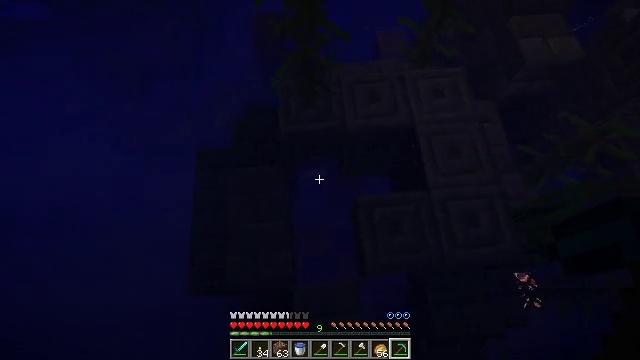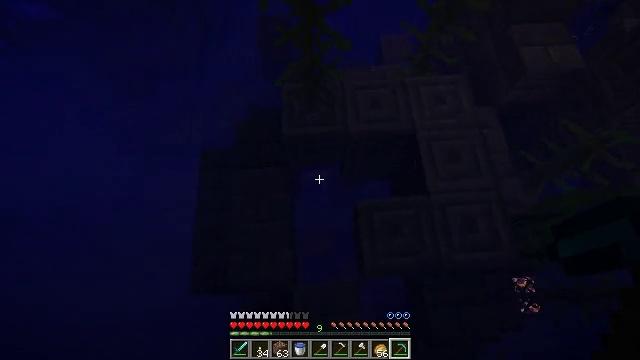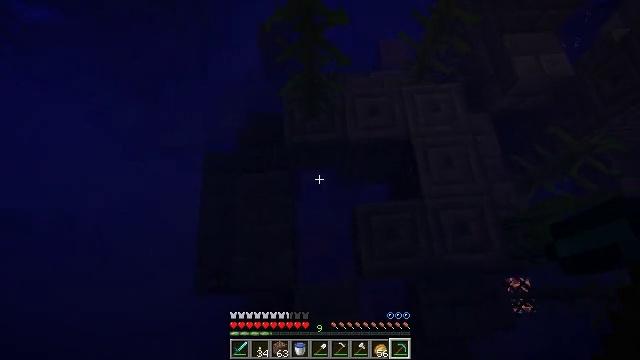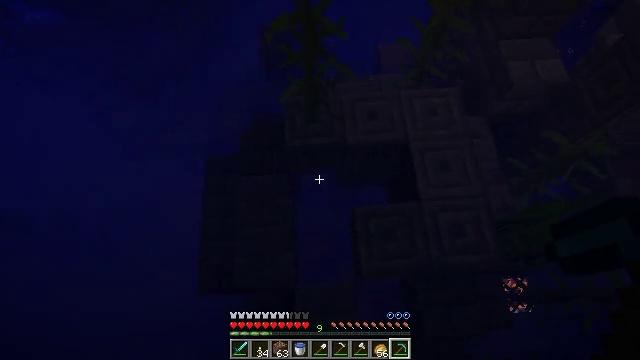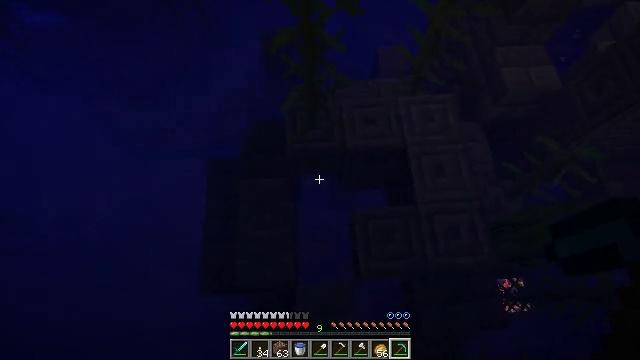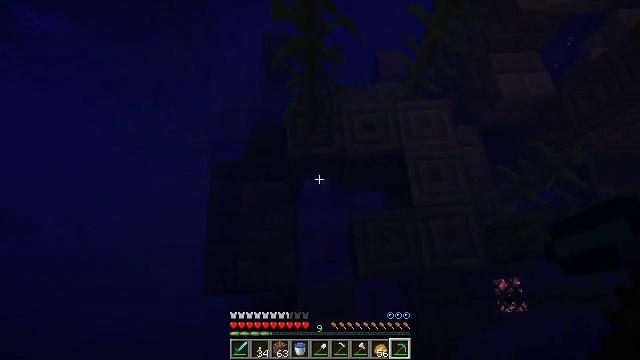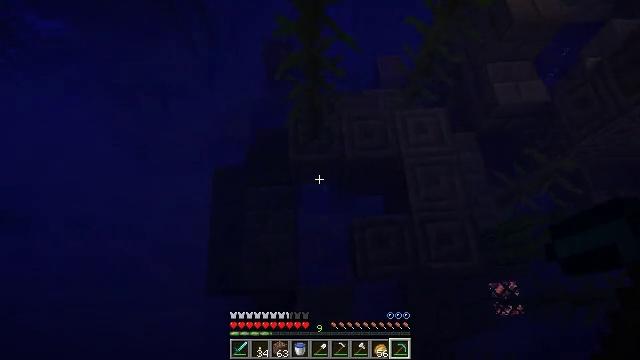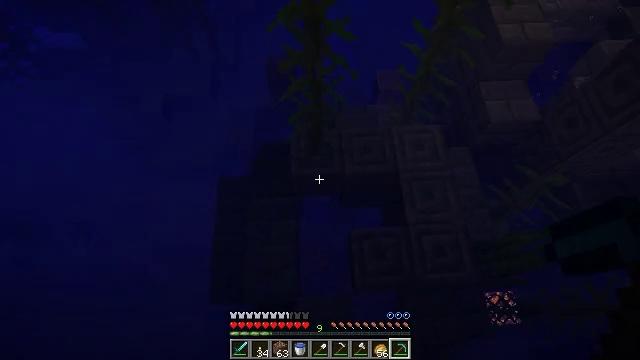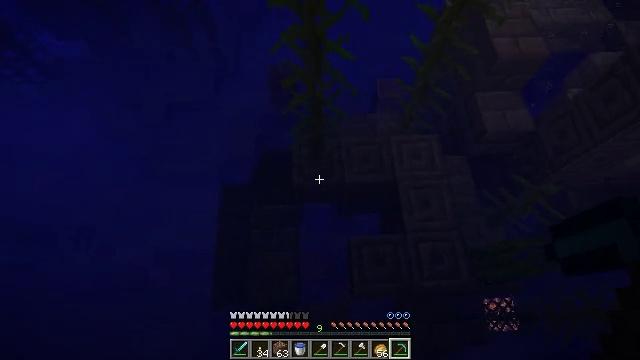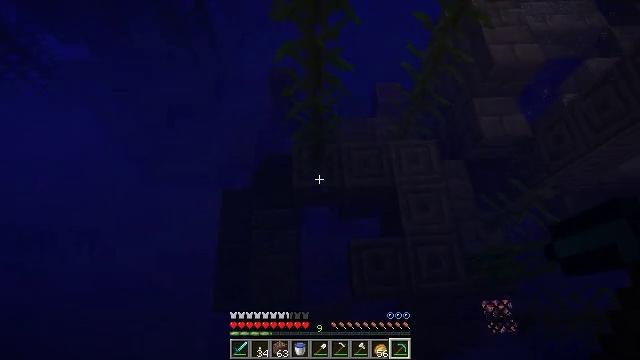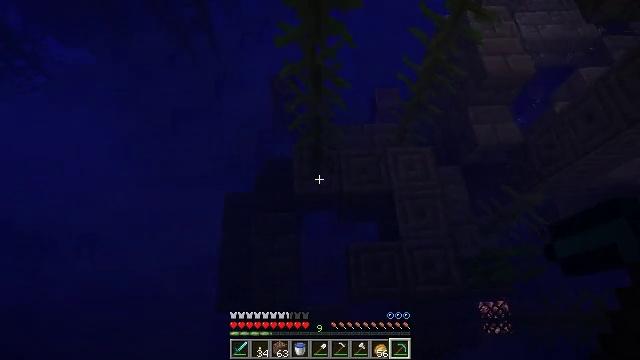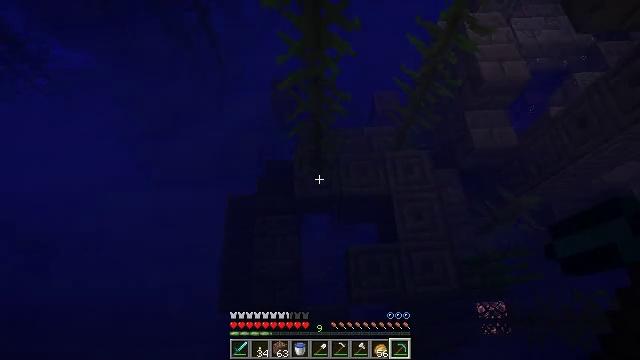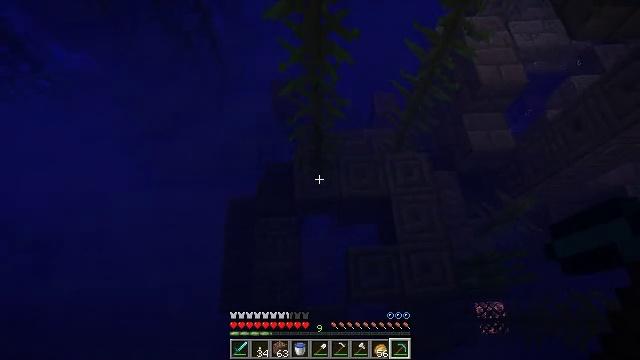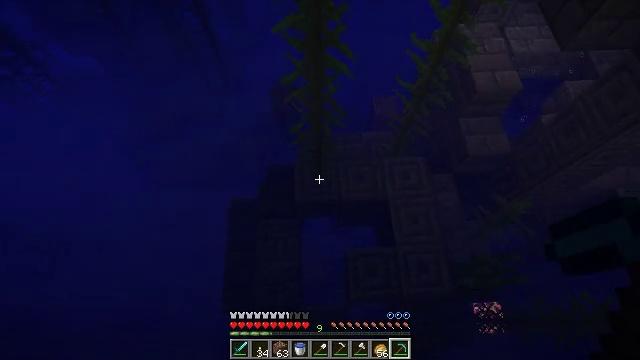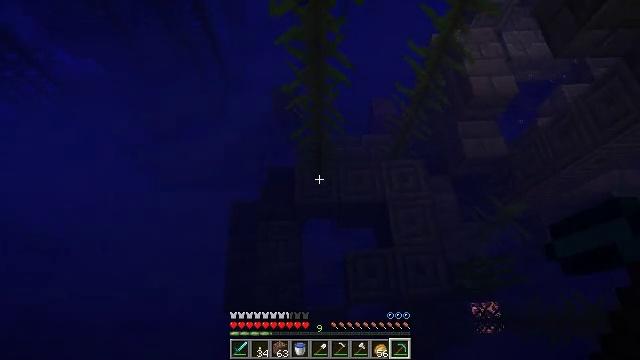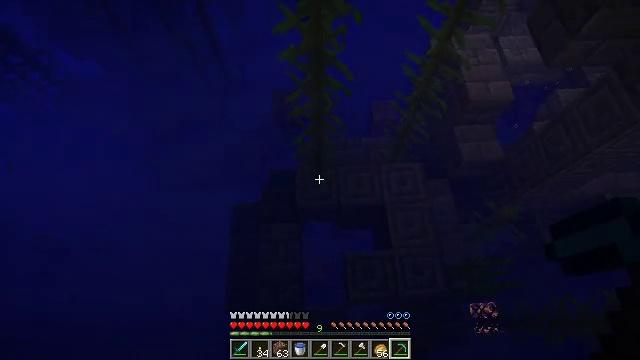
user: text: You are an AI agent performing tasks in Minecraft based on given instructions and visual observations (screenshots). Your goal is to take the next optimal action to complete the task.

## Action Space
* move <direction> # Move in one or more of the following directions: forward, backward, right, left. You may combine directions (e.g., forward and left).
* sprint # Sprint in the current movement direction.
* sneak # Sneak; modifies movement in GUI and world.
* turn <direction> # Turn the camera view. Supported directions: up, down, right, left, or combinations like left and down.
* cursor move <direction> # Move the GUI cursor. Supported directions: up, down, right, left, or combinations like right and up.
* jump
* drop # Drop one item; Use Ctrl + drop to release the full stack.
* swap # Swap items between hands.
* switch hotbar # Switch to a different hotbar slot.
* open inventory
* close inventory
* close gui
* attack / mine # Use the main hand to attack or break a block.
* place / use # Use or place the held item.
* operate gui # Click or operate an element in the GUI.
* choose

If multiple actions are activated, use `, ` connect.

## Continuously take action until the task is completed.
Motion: motion action
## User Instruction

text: Attack the chiseled stone bricks to break it.
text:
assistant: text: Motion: turn left, jump
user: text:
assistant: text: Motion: jump
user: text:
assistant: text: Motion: jump
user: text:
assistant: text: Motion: jump
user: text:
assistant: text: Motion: jump
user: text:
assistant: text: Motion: jump
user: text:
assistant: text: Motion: turn up, jump
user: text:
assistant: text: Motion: jump
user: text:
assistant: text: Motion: jump
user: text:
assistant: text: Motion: jump
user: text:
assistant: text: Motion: jump
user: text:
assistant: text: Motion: jump
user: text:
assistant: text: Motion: jump
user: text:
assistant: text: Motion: jump
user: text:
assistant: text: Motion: jump
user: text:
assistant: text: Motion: jump
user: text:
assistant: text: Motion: jump
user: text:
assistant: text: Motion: jump
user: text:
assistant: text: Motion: jump
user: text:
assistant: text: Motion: jump
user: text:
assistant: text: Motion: jump
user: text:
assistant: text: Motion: jump
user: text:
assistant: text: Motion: jump
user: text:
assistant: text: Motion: jump
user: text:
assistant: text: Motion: jump
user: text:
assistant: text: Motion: jump
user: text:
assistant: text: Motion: jump
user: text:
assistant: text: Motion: jump
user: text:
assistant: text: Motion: jump
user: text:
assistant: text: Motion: jump